Question: I want to plot the gradient plot of intensities, something like this:

I though myself about creating a gradient grid whose distribution was my , but I have no idea how to do it or if there is an explicit package in R to accomplish this task.
Thank you so much for even thinking about this.
'''
a <- 5*10^(-6)
d <- 0.5*0.005
l <- 500*10^(-9)
n <- pi
theta <- seq(-n,n,length=3500)
I <- function(x){(cos((pi*d*sin(x))/l))^2*(sin((pi*a*sin(x))/l)/((pi*a*sin(x))/l))^2}
y1 <- lapply(theta,I)
y <- unlist(y1)
df <- data.frame(theta,y)
I2 <- function(x){(sin((pi*a*sin(x))/l)/((pi*a*sin(x))/l))^2}
y12 <- lapply(theta,I2)
y2 <- unlist(y12)
df2 <- data.frame(theta,y2)
p = ggplot()
p +
geom_line(data = df, aes(theta,y)) +
xlim(-0.3,0.3) +
geom_line(data = df2, aes(theta,y2))
'''
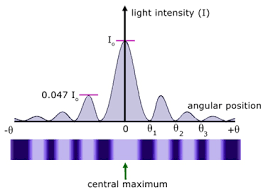
Answer: Making use of 'patchwork' this could be achieved like so:
1. For the gradient make a second ggplot of rectangles using e.g. geom_rect where you map intensity on color and/or fill
2. This gradient plot could then be glued to the main plot via patchwork
To get a nice gradient plot
1. I tripled the number of grid points for the gradient plot,
2. mapped the cubic root of intensity on color and
3. get rid of all unnecessary elemnts like y-axis, color guide, ...
BTW:
1. As your functions are vectorized you don't need lapply to compute the intensities.
2. Instead of adjusting the limits via xlim() (which removes rows falling outside of the range), set them using coord_cartesian.
'''
library(ggplot2)
library(tibble)
library(patchwork)
a <- 5*10^(-6)
d <- 0.5*0.005
l <- 500*10^(-9)
n <- pi
theta <- seq(-n,n,length=3500)
I <- function(x){(cos((pi*d*sin(x))/l))^2*(sin((pi*a*sin(x))/l)/((pi*a*sin(x))/l))^2}
y <- I(theta)
df <- data.frame(theta,y)
I2 <- function(x){(sin((pi*a*sin(x))/l)/((pi*a*sin(x))/l))^2}
y2 <- I2(theta)
df2 <- data.frame(theta,y2)
p1 = ggplot() +
geom_line(data = df, aes(theta,y)) +
geom_line(data = df2, aes(theta,y2)) +
coord_cartesian(xlim = c(-0.3,0.3))
g <- tibble(
xmin = seq(-n, n, length = 3 * 3500),
xmax = dplyr::lead(xmin),
y = I(xmin)
)
p2 <- ggplot(g, aes(xmin = xmin, xmax = xmax, ymin = 0, ymax = 1, color = y^(1/3))) +
geom_rect() +
coord_cartesian(xlim = c(-0.3,0.3)) +
guides(color = FALSE) +
theme_minimal() +
theme(axis.ticks.y = element_blank(), axis.text.y = element_blank())
p1 / p2 + plot_layout(heights = c(10, 1))
#> Warning: Removed 1 rows containing missing values (geom_rect).
'''